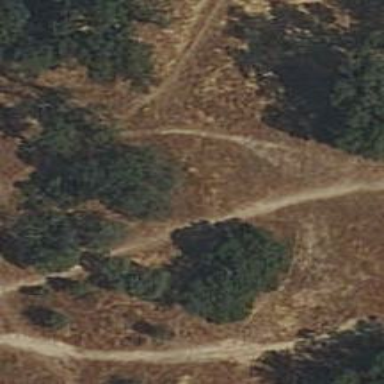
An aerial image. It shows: Dirt path.